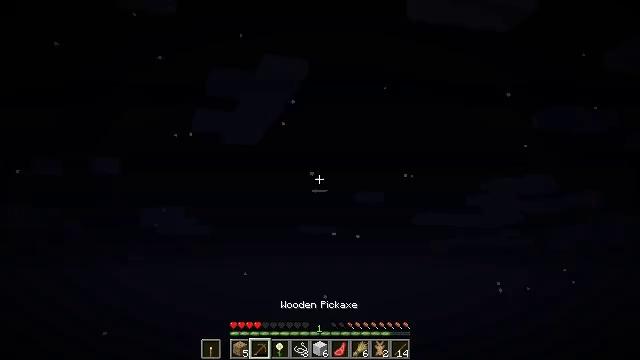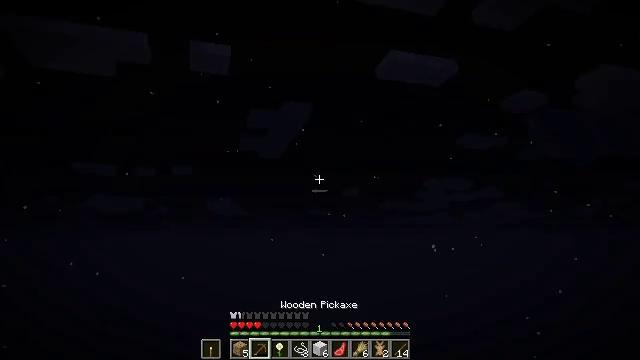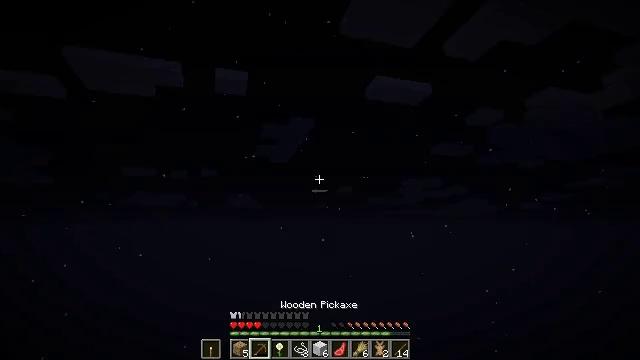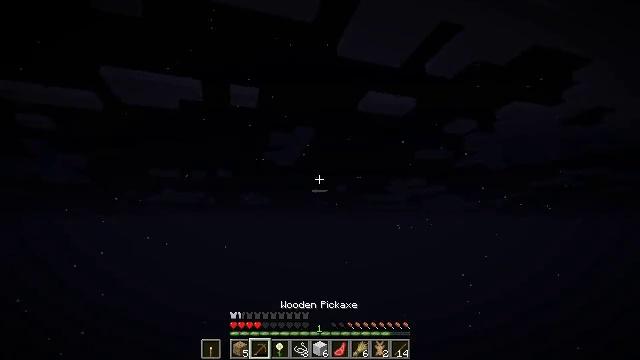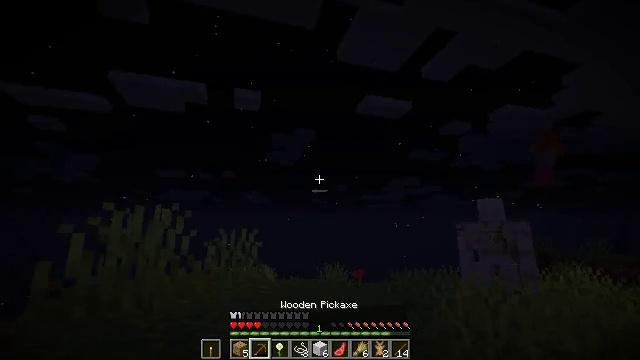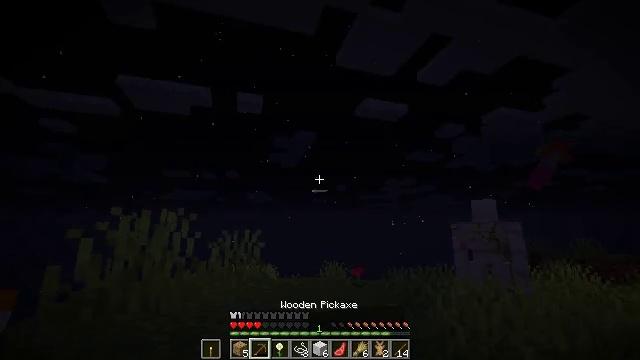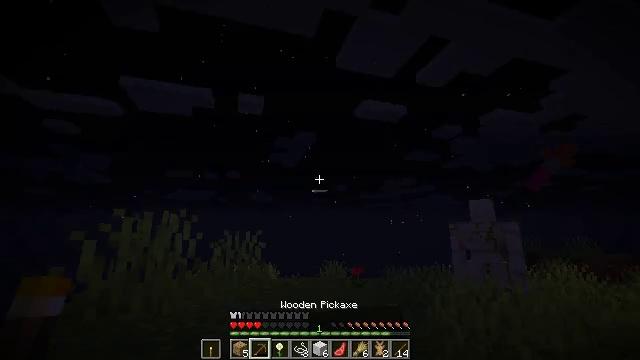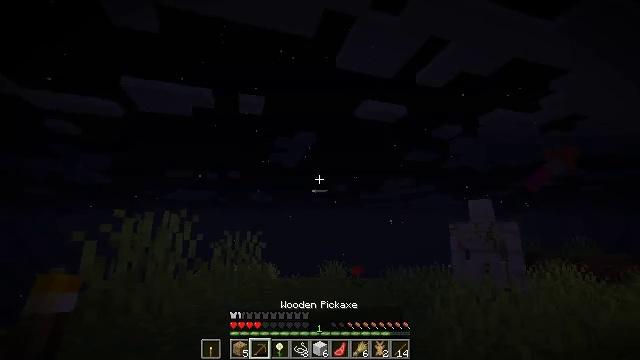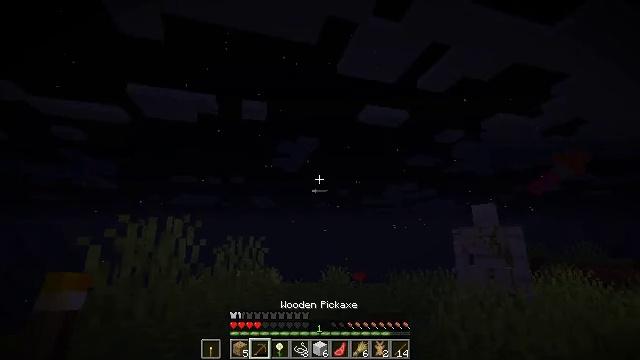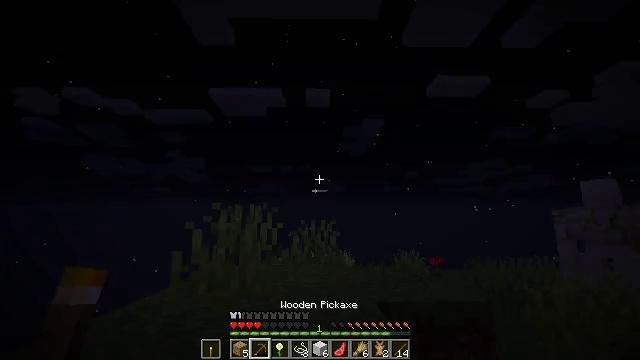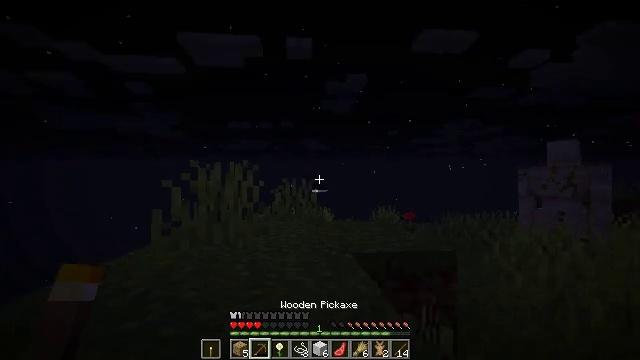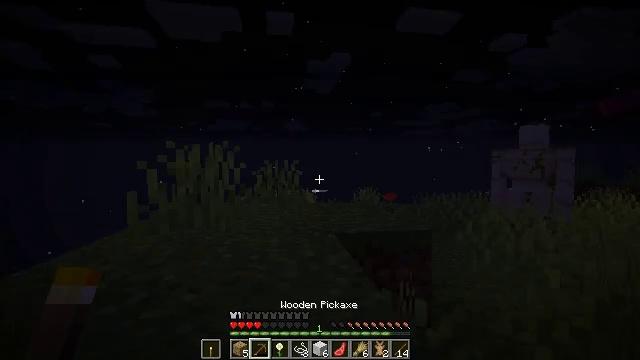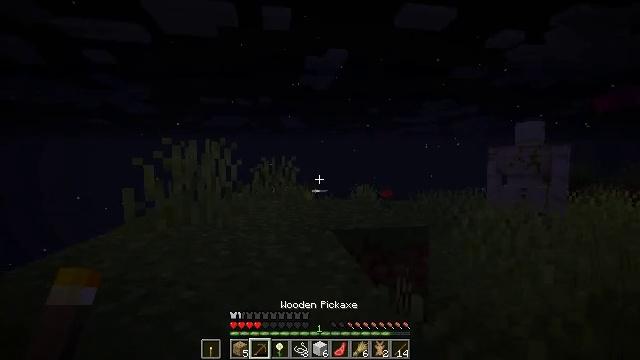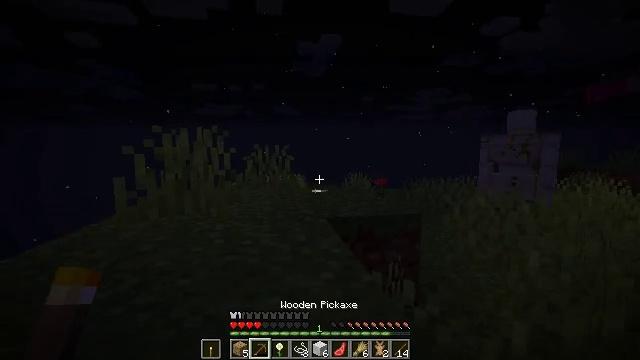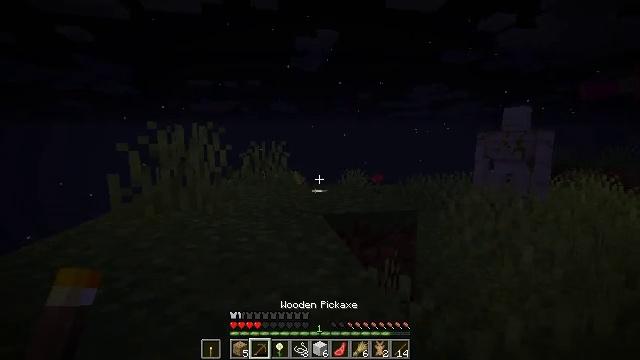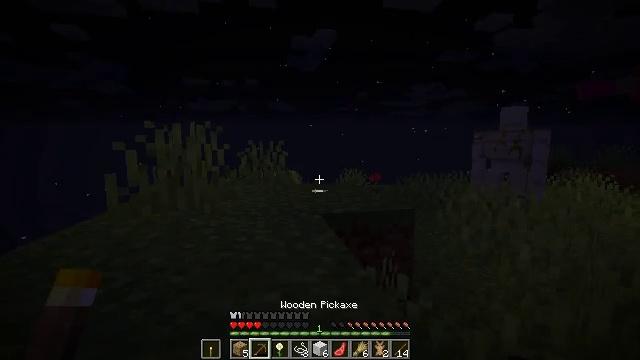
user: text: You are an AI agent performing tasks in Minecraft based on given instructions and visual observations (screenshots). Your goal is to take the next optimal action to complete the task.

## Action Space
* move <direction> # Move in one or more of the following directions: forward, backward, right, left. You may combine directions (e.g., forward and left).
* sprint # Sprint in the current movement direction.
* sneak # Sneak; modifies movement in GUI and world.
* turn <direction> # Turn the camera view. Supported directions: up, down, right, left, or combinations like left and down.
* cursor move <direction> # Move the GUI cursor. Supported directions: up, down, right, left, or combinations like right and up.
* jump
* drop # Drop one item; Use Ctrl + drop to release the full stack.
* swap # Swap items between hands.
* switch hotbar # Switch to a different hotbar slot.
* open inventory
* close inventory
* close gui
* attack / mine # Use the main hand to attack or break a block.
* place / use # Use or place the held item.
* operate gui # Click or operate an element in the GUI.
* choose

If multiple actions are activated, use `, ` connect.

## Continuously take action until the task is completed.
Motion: motion action
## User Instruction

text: Get a loom by crafting with wooden planks and string.
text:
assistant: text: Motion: no_op
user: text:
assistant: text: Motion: no_op
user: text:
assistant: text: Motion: no_op
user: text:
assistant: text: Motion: no_op
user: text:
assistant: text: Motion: no_op
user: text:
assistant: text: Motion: no_op
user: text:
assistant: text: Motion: no_op
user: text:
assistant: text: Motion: turn up
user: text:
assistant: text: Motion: turn left and down
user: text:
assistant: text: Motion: turn right and down
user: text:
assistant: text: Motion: turn right and down
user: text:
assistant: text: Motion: no_op
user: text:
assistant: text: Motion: turn right and down
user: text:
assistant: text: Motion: no_op
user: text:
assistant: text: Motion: no_op
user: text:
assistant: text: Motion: no_op
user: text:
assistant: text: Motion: no_op
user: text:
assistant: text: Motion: turn right and down
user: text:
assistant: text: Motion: turn right and down
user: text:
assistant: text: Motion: turn right and down
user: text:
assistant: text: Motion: turn right
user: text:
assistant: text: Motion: turn right
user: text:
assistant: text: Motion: turn right
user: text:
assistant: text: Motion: turn right
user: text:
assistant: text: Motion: turn right
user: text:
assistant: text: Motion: turn right
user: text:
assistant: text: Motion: turn right and up
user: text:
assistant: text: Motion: turn right and up
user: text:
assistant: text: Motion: turn up
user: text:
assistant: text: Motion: no_op